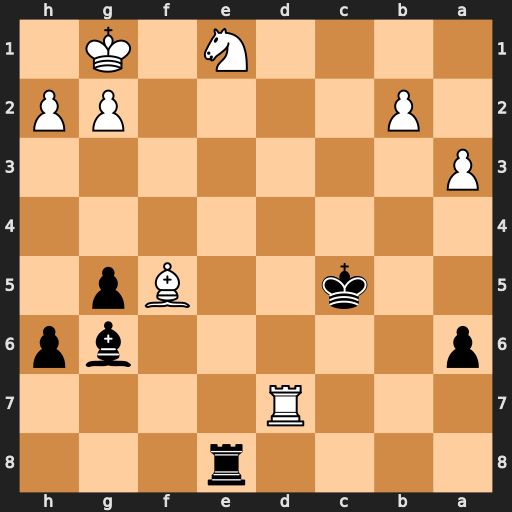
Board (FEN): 4r3/3R4/p5bp/2k2Bp1/8/P7/1P4PP/4N1K1
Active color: b
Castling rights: -
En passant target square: -
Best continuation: Rxe1+ Kf2 Bxf5 b4+ Kc6